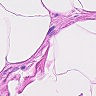
Metastatic tissue present: no